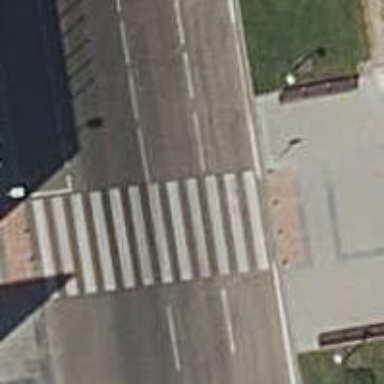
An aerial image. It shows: Uncontrolled zebra crossing on footway.